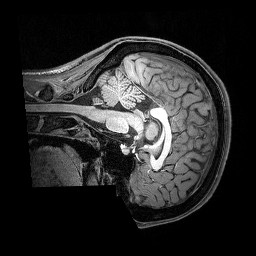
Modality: T1w
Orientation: sagittal
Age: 24
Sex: female
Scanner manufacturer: siemens
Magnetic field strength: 3 T
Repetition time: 2.5 s
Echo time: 0.00369 s